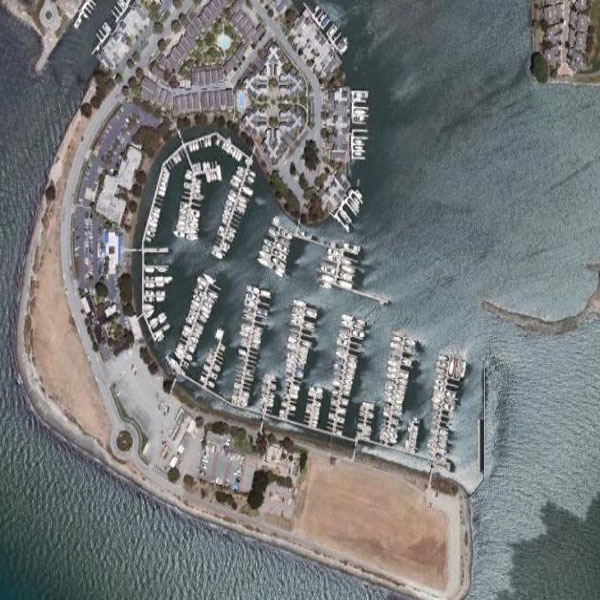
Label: Port